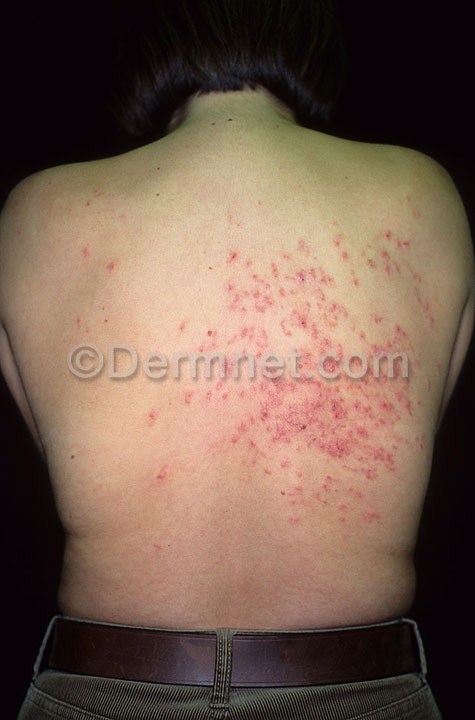
Disease: Tinea Ringworm Candidiasis and other Fungal Infections